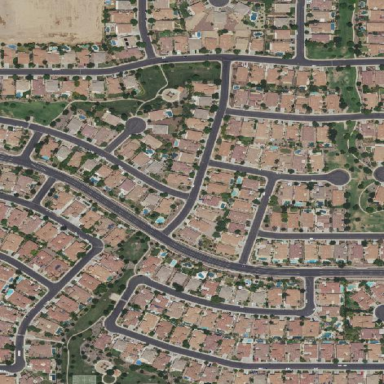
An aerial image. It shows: Residential area within neighborhood.